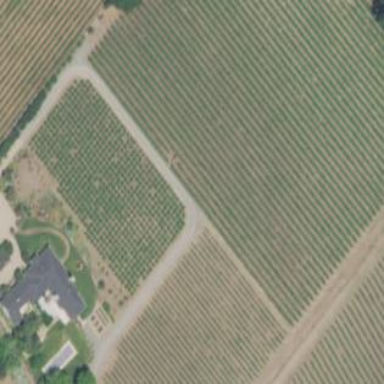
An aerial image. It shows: Vineyard growing wine grapes.